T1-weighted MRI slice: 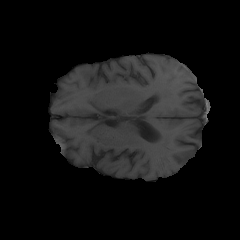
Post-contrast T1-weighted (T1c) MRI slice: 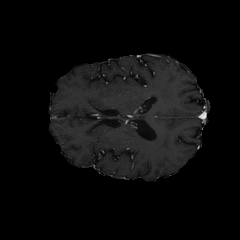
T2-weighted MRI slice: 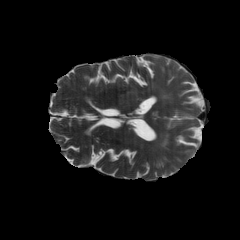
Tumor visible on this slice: yes